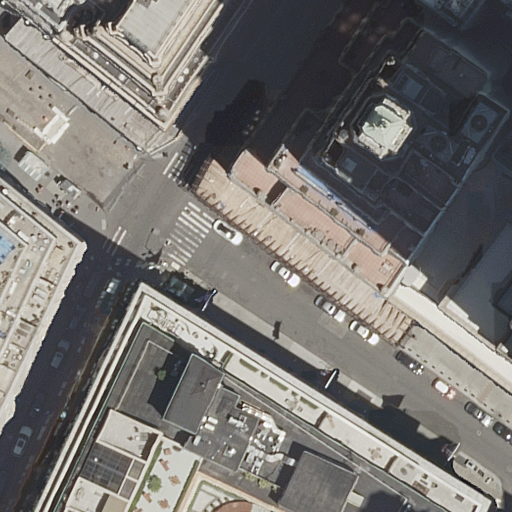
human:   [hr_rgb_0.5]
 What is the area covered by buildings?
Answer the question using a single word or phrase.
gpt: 7773m2

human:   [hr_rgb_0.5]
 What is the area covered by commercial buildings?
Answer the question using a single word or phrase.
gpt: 0m2

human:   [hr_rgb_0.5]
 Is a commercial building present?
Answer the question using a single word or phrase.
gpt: no

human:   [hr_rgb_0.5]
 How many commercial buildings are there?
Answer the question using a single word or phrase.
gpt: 0

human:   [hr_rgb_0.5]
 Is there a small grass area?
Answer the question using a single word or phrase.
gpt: no

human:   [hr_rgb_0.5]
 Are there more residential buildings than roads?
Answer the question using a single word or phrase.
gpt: yes

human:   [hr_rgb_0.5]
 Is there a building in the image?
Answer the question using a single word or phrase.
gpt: yes

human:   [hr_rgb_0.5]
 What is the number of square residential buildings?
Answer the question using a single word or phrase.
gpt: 0

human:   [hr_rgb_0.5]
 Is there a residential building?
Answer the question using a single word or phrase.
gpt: yes

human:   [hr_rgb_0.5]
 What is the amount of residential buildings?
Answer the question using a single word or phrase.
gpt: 8

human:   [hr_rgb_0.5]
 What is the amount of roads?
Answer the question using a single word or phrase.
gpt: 4

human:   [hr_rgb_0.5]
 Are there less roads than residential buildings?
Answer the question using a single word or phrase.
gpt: yes

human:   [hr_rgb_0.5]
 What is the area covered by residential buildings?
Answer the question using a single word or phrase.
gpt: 7773m2

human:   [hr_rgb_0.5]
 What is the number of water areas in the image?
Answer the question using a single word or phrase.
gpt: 0

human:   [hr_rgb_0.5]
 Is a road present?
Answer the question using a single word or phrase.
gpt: yes

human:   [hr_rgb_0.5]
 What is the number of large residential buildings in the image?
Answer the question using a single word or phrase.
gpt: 5

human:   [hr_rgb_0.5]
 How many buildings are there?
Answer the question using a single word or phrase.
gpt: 8

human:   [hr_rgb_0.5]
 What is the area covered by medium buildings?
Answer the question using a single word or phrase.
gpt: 388m2

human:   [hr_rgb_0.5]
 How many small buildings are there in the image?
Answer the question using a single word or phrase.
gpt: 2

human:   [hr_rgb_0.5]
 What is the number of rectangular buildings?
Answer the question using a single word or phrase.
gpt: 5

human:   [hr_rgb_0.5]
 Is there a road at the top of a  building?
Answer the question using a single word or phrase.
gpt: yes

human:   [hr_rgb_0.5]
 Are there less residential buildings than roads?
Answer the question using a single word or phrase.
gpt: no

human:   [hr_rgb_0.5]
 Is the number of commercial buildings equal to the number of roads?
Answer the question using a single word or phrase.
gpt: no

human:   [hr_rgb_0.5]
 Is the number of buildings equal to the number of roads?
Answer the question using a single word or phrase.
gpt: no

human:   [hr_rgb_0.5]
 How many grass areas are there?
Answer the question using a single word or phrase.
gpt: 0

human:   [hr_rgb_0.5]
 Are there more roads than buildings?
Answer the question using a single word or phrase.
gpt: no

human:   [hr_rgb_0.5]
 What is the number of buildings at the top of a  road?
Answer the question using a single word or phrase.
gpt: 7

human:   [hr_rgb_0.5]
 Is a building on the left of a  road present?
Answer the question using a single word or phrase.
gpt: yes

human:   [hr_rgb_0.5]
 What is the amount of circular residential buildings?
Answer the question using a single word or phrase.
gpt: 0

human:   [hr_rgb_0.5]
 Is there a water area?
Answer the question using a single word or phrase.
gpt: no

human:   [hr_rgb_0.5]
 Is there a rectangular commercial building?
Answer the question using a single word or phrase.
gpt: no

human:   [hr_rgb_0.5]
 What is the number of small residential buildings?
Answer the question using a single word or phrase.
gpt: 2

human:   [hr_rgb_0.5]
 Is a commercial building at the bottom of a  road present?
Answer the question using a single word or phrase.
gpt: no

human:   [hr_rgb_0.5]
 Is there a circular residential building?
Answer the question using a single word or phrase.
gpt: no

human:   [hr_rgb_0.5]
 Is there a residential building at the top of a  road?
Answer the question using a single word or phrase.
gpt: yes

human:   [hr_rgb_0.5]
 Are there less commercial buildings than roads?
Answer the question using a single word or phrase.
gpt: yes

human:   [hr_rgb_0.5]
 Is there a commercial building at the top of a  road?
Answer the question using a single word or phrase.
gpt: no

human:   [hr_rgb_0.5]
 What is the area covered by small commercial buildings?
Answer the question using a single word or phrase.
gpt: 0m2

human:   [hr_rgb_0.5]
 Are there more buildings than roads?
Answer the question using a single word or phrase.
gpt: yes

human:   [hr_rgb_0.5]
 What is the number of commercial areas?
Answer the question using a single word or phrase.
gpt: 0

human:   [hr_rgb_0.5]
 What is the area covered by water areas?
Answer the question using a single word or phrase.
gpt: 0m2

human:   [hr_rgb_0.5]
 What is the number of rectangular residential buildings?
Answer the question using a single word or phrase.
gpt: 5

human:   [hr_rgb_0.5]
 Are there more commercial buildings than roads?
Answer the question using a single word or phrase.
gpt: no

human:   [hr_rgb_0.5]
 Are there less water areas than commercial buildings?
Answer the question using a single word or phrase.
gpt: no

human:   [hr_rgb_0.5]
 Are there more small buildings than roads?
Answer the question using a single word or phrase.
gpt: no

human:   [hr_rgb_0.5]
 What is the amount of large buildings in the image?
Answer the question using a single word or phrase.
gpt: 5

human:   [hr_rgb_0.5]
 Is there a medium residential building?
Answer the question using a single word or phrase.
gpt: yes

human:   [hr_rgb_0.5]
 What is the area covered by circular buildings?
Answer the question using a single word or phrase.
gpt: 0m2

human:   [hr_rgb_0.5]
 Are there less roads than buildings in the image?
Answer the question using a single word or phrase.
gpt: yes

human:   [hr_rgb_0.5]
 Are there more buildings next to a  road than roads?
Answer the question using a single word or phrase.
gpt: yes

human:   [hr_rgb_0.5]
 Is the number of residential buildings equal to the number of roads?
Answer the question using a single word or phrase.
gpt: no

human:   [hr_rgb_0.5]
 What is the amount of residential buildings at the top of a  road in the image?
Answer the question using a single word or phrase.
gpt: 7

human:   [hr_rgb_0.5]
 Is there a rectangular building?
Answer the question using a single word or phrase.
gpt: yes

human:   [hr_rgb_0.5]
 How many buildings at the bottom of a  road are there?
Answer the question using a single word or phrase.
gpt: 2

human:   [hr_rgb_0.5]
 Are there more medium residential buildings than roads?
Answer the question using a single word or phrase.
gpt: no

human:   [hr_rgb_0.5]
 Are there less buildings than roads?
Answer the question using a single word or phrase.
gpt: no

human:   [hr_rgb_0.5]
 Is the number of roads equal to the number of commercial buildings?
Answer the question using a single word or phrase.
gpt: no

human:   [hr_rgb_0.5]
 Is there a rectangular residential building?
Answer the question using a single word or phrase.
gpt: yes

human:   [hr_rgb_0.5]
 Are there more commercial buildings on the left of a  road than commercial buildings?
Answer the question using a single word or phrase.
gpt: no

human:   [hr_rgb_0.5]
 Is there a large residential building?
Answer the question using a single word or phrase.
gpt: yes

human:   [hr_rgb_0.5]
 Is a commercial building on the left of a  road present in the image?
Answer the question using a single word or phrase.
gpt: no

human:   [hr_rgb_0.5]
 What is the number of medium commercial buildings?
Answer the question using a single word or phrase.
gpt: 0

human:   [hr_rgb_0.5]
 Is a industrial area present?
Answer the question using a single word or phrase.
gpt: no

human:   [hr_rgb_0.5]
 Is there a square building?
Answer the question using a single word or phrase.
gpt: no